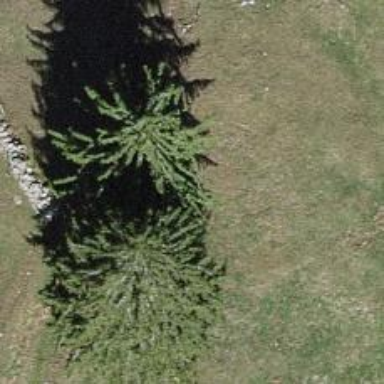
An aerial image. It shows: Evergreen needleleaved tree typically found in agricultural areas.